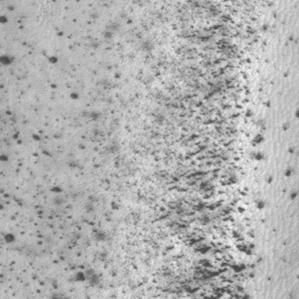
Label: frost